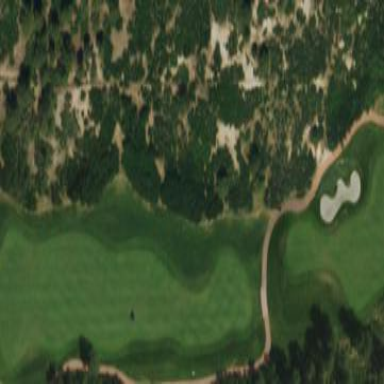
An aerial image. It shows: Rough grassy area used for golf.